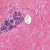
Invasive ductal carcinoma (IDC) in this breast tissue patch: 0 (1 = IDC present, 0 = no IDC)